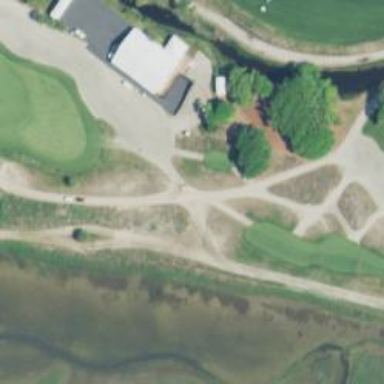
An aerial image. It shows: Path for both roads and golfers.